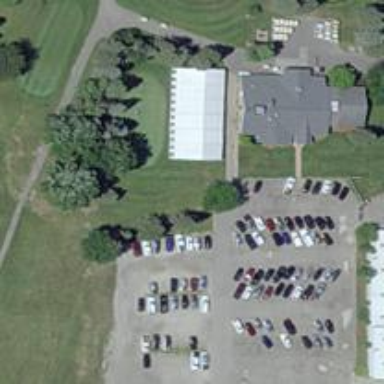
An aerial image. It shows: Service road designated as golf cart path.